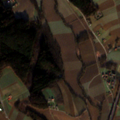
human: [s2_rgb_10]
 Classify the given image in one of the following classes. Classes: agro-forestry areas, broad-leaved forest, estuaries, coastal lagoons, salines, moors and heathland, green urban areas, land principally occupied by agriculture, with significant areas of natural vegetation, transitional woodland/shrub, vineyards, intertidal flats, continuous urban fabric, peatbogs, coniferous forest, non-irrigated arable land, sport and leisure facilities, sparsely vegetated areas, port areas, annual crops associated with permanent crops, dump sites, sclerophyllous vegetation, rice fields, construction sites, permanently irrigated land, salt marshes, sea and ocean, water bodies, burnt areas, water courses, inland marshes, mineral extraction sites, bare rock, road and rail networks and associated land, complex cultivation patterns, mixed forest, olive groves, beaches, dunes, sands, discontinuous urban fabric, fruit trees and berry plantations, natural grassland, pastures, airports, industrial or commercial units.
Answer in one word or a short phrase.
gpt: non-irrigated arable land, mixed forest